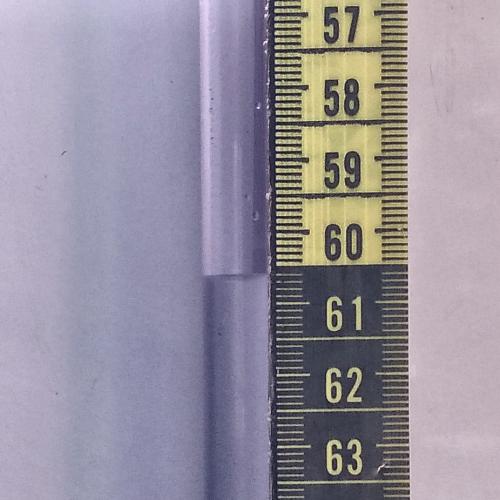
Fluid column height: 60.6 cm